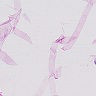
Metastatic tissue present: no